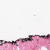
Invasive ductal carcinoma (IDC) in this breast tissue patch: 0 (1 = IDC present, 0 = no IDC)